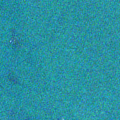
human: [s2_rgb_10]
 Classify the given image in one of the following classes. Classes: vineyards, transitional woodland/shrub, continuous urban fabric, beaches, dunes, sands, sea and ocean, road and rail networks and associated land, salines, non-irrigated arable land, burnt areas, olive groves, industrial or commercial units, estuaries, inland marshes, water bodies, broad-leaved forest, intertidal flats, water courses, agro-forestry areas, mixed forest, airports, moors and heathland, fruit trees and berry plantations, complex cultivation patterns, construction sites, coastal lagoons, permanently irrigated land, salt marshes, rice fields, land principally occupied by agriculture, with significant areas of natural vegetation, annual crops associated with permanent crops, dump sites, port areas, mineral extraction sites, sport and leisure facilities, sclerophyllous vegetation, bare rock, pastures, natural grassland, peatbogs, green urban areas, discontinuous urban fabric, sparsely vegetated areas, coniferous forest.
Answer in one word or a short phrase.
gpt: sea and ocean